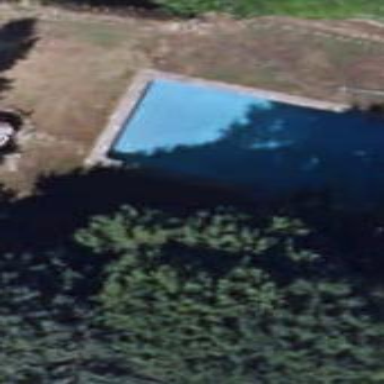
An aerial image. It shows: Swimming pool located in leisure land.